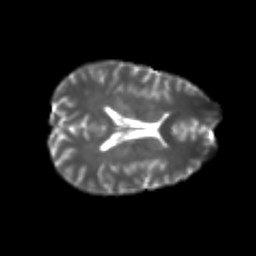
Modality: T2w
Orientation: axial
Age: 20
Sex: male
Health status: healthy
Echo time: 0.074 s